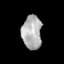
Tissue: lung
Cell type: Endothelial cells
Senescence score: 0.606
Nuclear area (px): 649
Mean DAPI intensity: 175.94